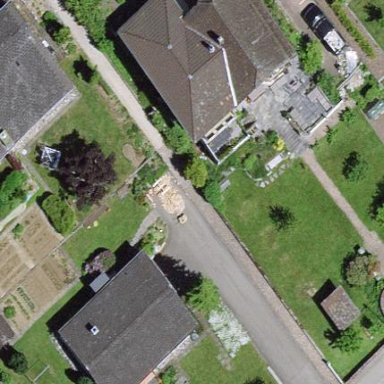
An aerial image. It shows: Detached building.